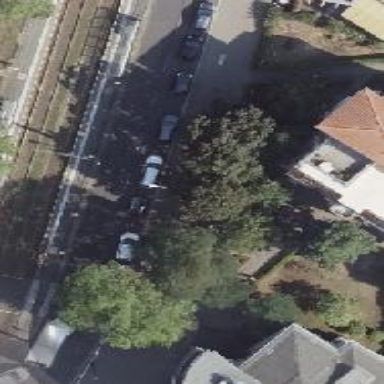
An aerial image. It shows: Tertiary road with asphalt surface and designated bus lane on the right.